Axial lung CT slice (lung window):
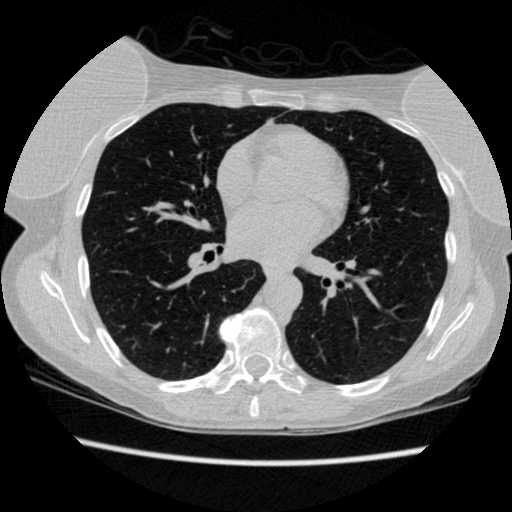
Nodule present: no